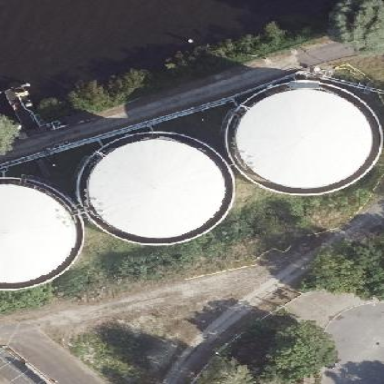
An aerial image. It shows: Storage tank which is man-made.